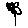
Label: flower